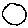
Label: circle